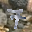
Label: 7